Question: I need to add an image via the Visual Studio 2012 (Ultimate) option. When I activate this option I get the dialog box. Under the node, I see many different options for the new item type. However, I do not see the item as specified in this MSDN article:
<URL>
I checked ever node and child node in the New Item pane, including the node, just in case. Nothing (. Can someone tell me why I can't find the as a new item type and how to add it to the New Item choice list? The project is a Windows Phone 8 project if that is relevant.

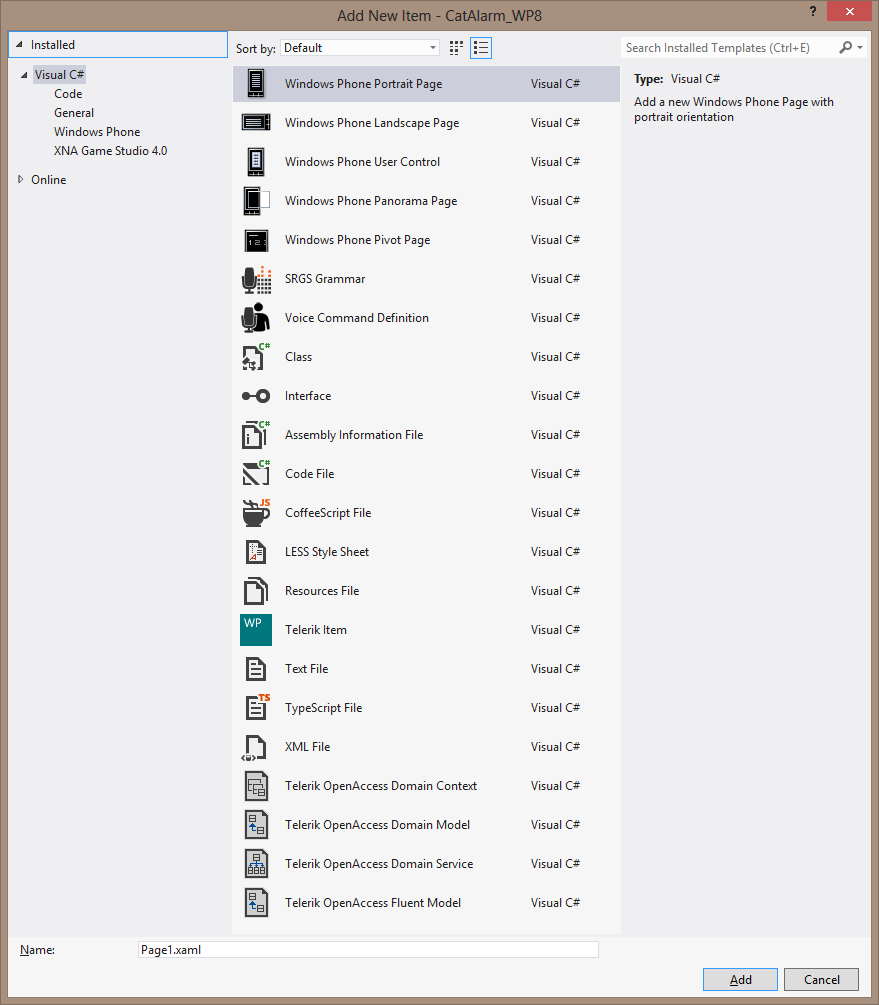
Answer: The template is not available from WP8 projects. But what are you trying to do?
If you are trying to add an existing image then you can just right click your project and choose Add-->Existing Item.. You can open the images in the image editor.
If you are trying to create a new one, a fbx 3d scene for example you can just create a normal console application (Template will be available for you here) add your graphics there and save them. Then you can add them to your WP8 project using Add-->Existing Item..